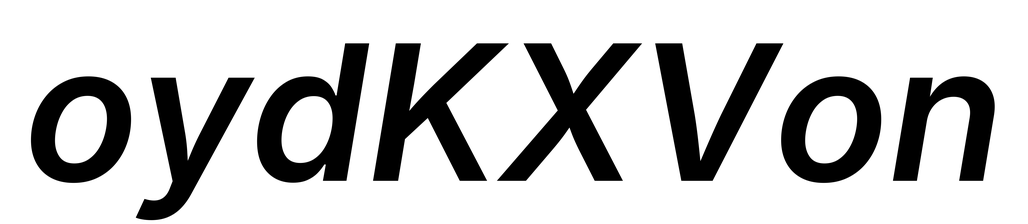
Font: Inter-Italic_SemiBold_Italic